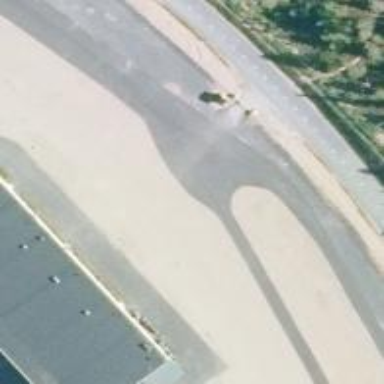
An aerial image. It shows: Raceway road.